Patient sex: M
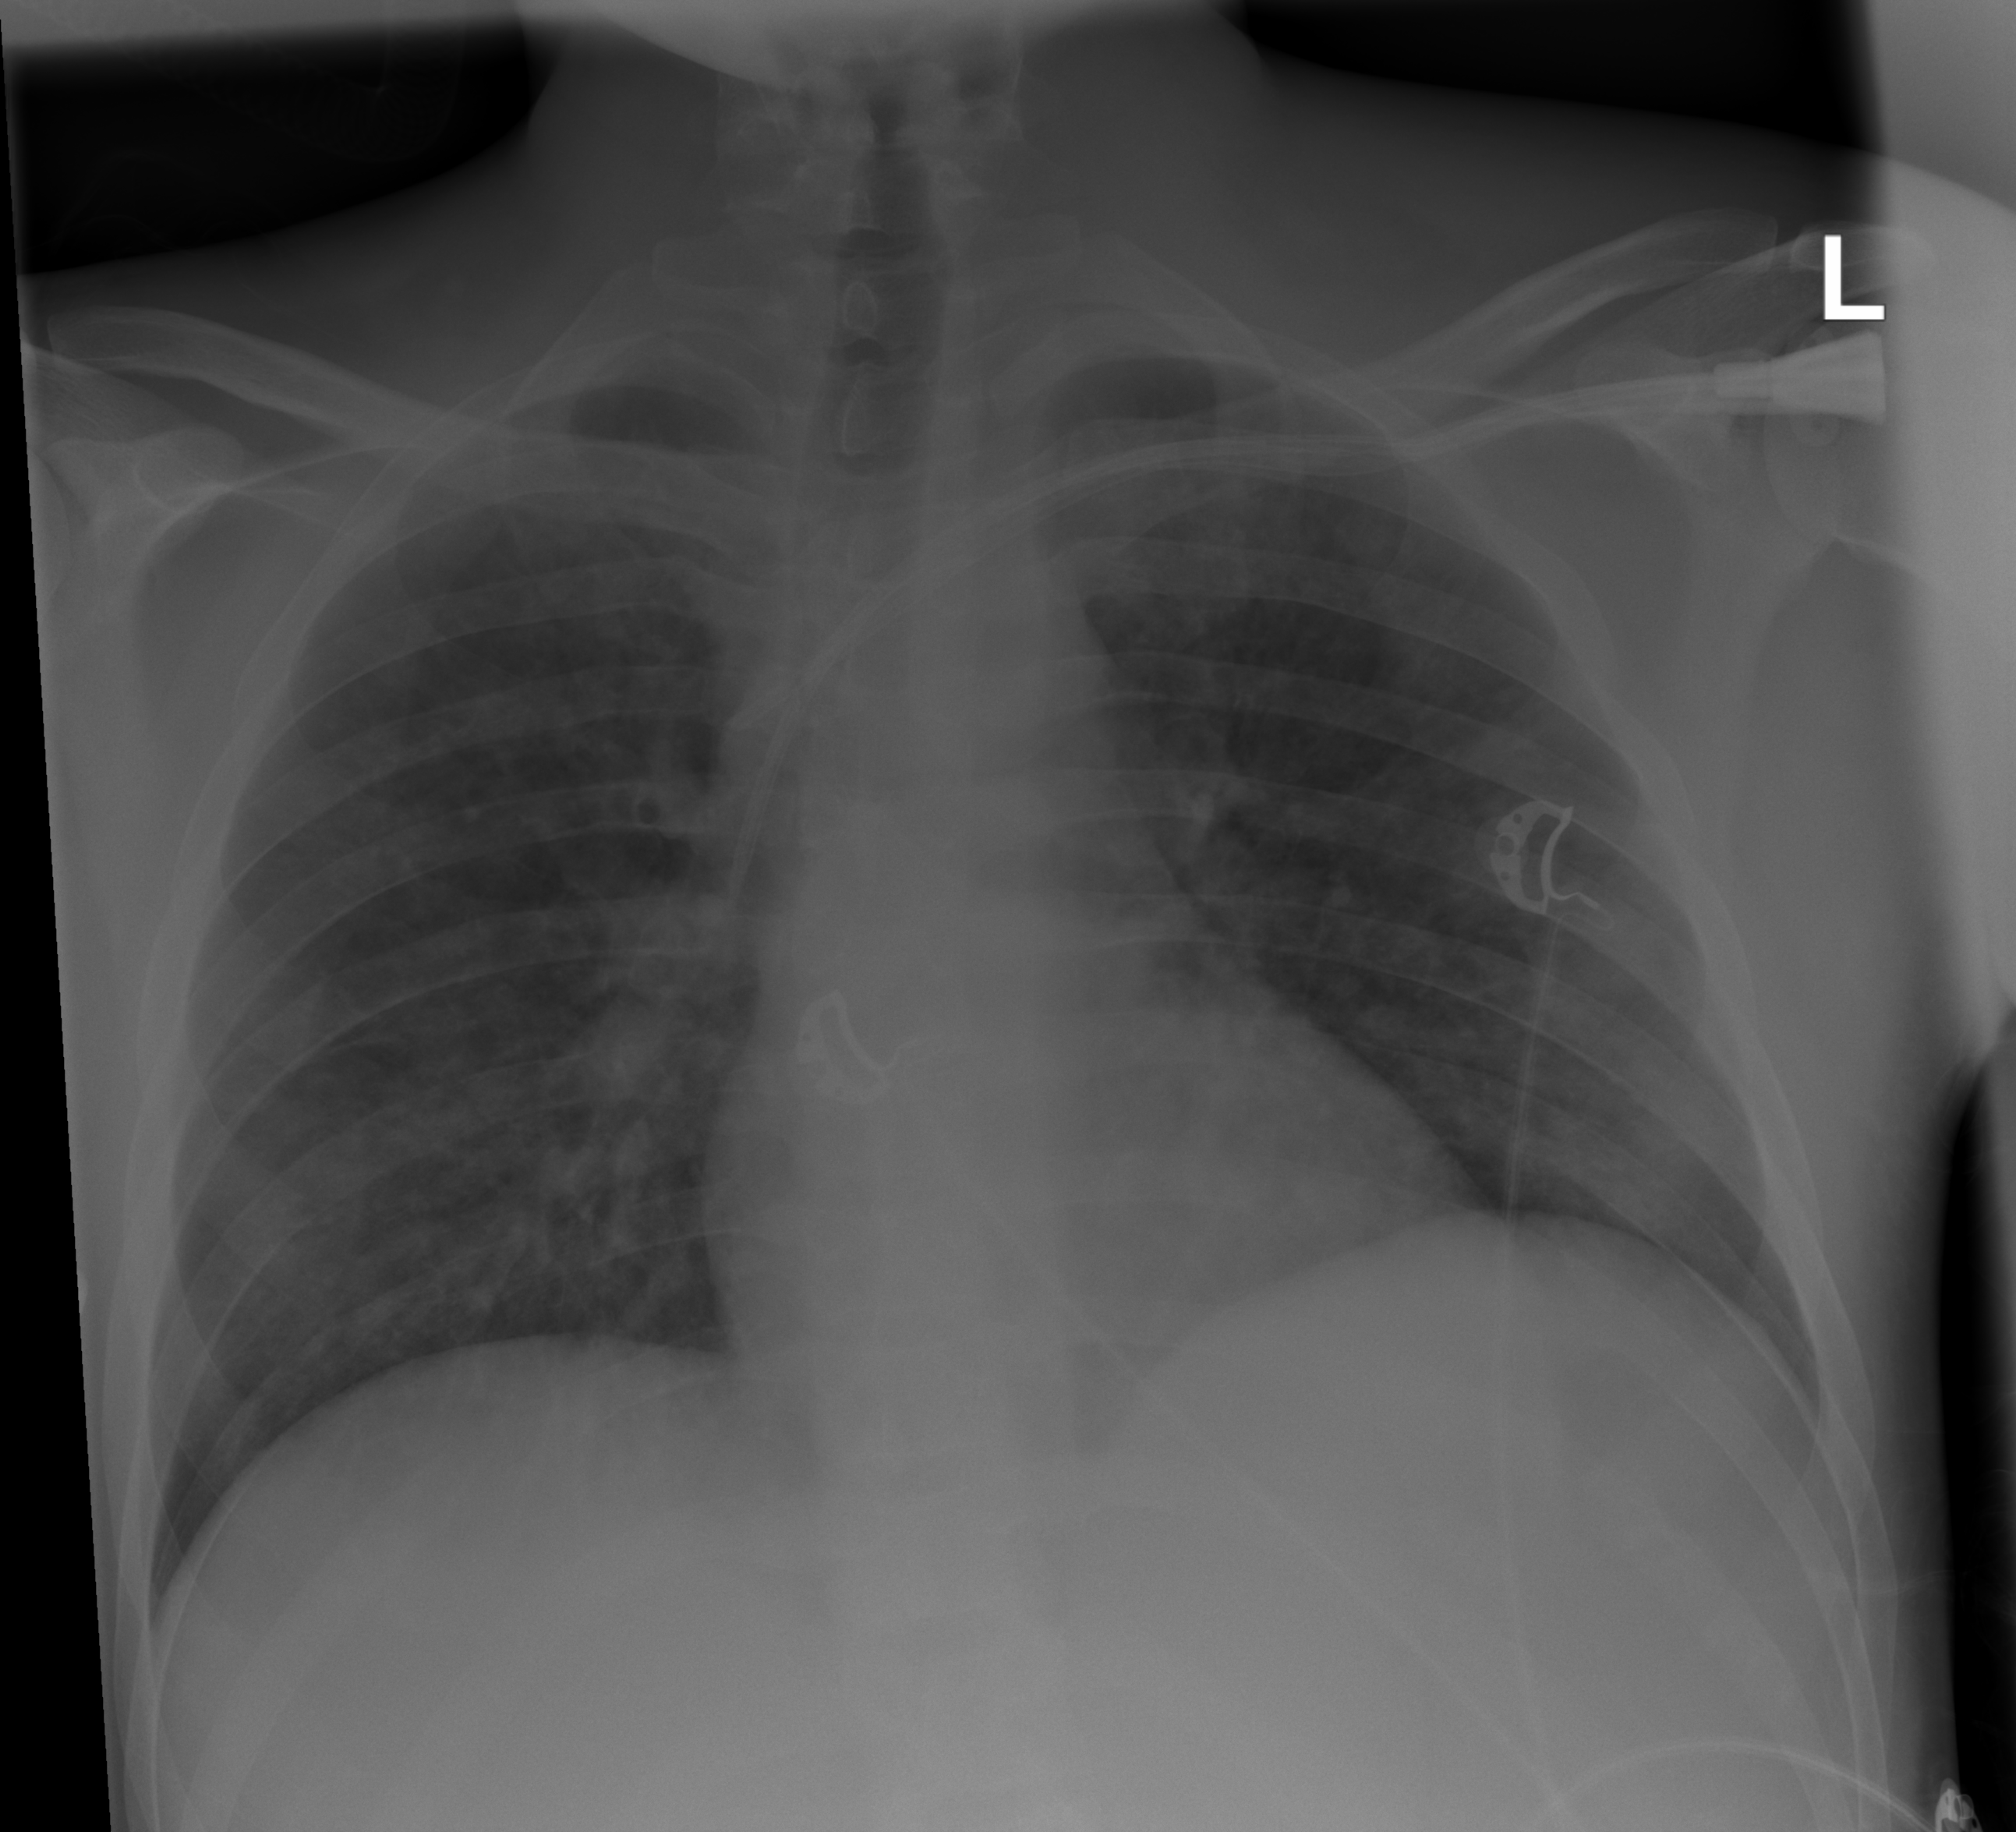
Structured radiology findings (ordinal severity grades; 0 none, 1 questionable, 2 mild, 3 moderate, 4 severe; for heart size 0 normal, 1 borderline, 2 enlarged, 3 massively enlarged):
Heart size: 0
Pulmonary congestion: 0
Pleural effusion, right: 0
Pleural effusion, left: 0
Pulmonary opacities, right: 3
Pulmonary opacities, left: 3
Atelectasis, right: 2
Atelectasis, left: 2